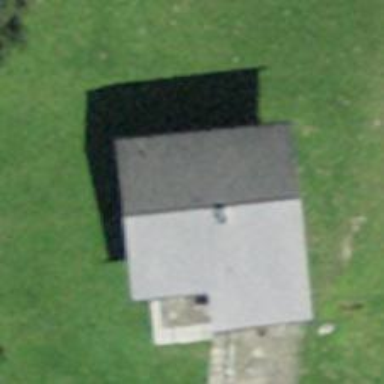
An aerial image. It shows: Detached building.